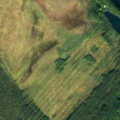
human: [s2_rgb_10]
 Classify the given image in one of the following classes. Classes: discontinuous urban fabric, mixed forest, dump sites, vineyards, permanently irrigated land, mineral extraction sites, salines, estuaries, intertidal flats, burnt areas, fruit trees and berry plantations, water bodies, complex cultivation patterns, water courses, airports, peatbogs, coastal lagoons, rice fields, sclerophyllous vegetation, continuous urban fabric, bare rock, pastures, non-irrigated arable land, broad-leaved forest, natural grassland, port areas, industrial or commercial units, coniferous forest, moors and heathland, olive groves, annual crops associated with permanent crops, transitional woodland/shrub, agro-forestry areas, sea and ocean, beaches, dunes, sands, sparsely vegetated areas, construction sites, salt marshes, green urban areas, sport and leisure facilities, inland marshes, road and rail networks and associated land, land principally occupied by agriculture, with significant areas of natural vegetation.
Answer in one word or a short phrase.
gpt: coniferous forest, peatbogs, water bodies